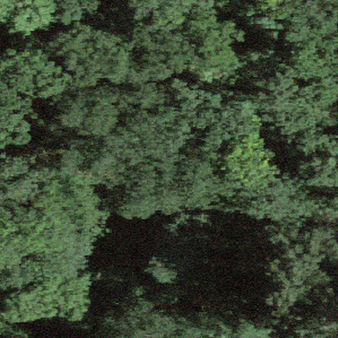
Label: other